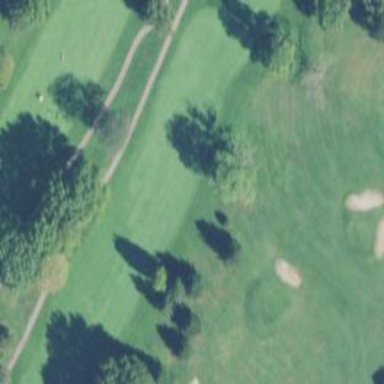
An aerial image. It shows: Golf fairway surrounded by grass.